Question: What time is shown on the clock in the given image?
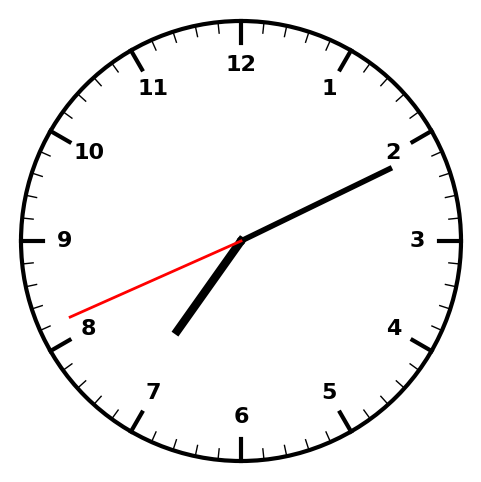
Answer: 07:10:41